Question:
I need to use this formula to calculate the upper limit and lower limit for the below vector. Please help..
'''
> a <- c(2150, 2261, 2018, 2217, 2074, 1986, 1662, 2324, 1591, 1700, 1809, 1824, 2026, 2169, 2072, 1463, 1484, 841, 851, 3742, 889, 905, 1203, 967, 1776, 1075, 1031)
> a
[1] 2150 2261 2018 2217 2074 <PHONE> 2324 <PHONE> <PHONE> 2026 2169 2072
[16] <PHONE> 841 <PHONE> 889 <PHONE> <PHONE> <PHONE>
'''
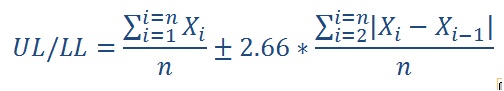
Answer: This is just a simple R formula:
'''
UL = mean(a) + 2.66*sum(abs(diff(a)))/length(a)
LL = mean(a) - 2.66*sum(abs(diff(a)))/length(a)
'''
The tricky part is |X_i - X_(i-1)| and so we use a few built-in R functions:
- 'diff'- 'abs'
the first part of the formula is the mean and the +/- is just split up.